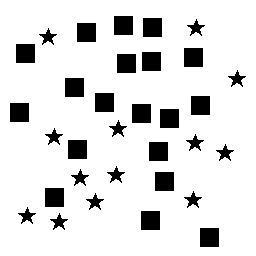
Squares: 19
Triangles: 0
Stars: 13
Total shapes: 32